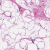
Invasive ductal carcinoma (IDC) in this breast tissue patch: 0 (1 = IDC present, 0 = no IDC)